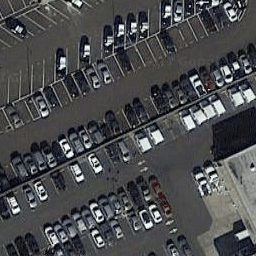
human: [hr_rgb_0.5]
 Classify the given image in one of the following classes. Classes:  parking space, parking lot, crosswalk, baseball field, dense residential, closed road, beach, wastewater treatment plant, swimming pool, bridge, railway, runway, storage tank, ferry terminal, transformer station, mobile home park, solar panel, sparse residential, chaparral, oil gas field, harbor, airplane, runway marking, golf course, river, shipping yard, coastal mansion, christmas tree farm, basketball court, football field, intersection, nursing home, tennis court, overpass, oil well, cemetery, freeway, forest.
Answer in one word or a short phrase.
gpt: parking lot